Question: I want to display data in different sections, but error when I run.

Controller
'''
class Dfkamar extends CI_Controller {
public function index() {
$data['tamu'] = $this ->m_tamu->daftar_kamar()->result();
$this->load->view('templates/header');
$this->load->view('templates/sidebar');
$this->load->view('dfkamar', $data);
$this->load->view('templates/footer');
}
'''
View
'''
<?php
foreach ($tamu as $tamu) :
?>
<button type="button" class="btn btn-success"><?php echo $tamu->gateA ?></button>
</div>
<?php endforeach;?>
<?php
foreach ($tamu as $tamu1) :
?>
<button type="button" class="btn btn-success"><?php echo $tamu1->gateB ?></button>
</div>
<?php endforeach;?>
'''
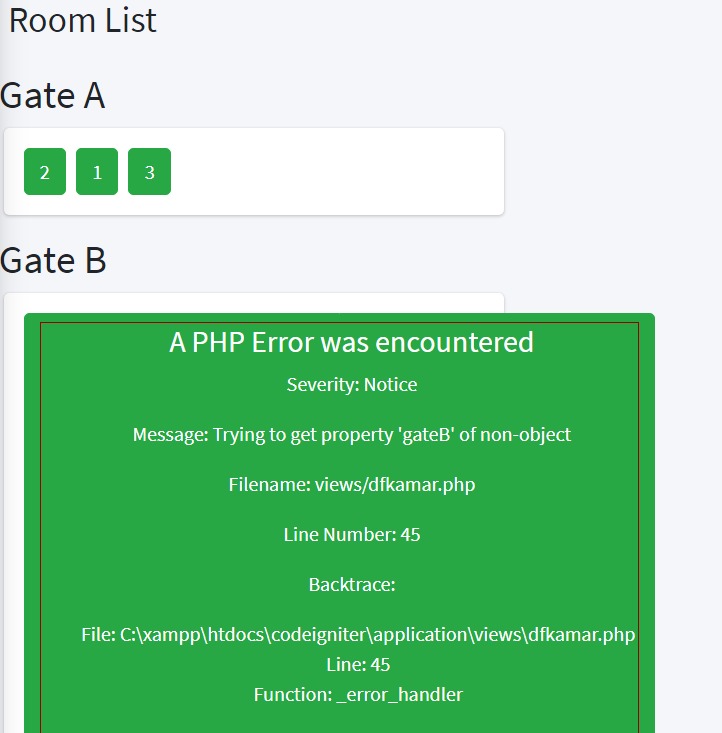
Answer: $tamu array variable get replaced $tamu string in first foreach so dont't do that
working code is as below:
'''
$tamu = ['gateA'=>'test-A','gateB'=>'sdfs'];
foreach ($tamu as $tamu_item) :
echo $tamu_item->gateA;
endforeach;
var_dump($tamu);
foreach ($tamu as $tamu1) :
echo $tamu1->gateB;
endforeach;
'''